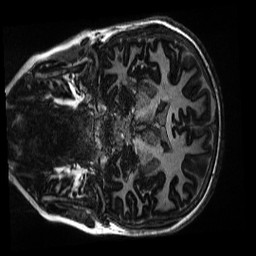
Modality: MP2RAGE
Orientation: coronal
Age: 10
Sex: male
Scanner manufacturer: siemens
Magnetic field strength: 3 T
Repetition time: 4 s
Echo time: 0.00303 s